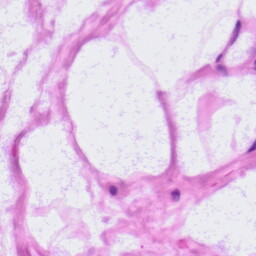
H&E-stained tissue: LymphNode